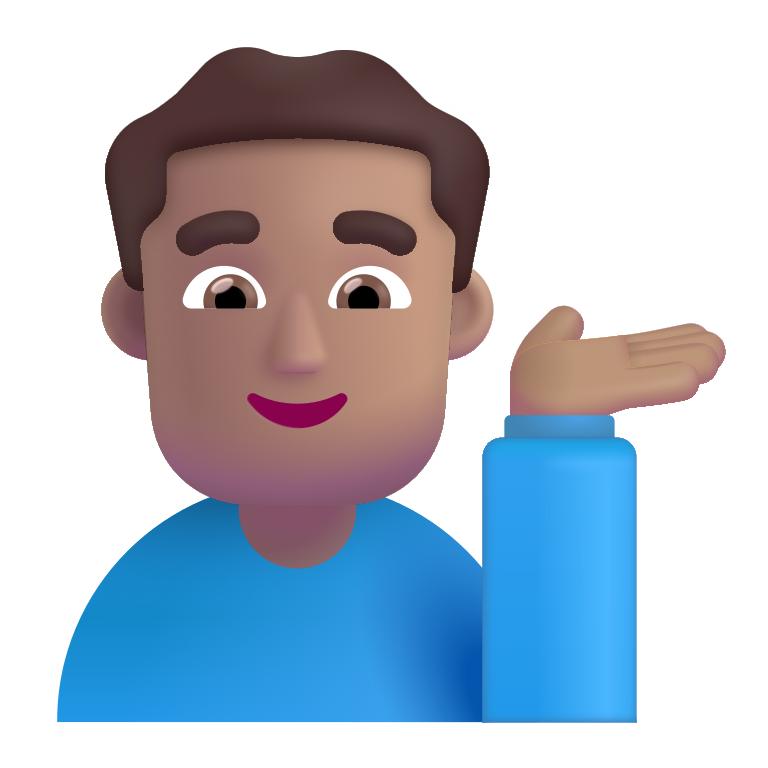
man tipping hand color